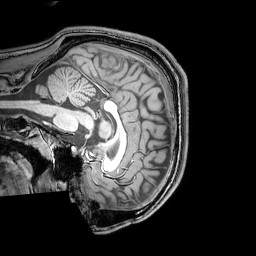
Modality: T1w
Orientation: sagittal
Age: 21
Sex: male
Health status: healthy
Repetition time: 0.081 s
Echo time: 0.037 s